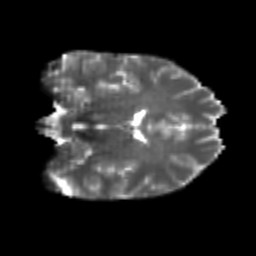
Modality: T2w
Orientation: coronal
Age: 23
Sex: male
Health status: healthy
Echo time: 0.074 s